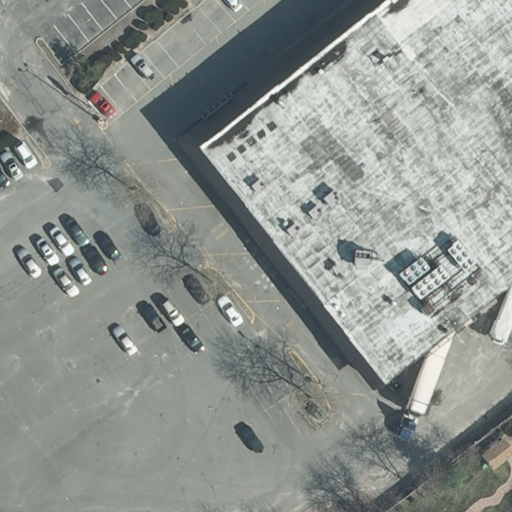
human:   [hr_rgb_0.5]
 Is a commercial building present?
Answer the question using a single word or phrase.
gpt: yes

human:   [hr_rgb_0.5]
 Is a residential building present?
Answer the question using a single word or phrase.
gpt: no

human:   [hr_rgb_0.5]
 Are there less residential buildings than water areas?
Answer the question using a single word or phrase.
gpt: no

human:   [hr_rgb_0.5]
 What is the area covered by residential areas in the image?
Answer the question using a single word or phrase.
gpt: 10632m2

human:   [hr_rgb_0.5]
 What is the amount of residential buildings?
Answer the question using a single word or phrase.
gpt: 0

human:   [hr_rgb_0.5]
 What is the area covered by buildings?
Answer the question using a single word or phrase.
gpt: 1874m2

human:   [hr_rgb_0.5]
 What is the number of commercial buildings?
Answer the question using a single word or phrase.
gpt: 1

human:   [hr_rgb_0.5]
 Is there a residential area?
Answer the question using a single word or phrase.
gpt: yes

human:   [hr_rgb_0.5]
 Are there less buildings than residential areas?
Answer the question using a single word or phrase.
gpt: no

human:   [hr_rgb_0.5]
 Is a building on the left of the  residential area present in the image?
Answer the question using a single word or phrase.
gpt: yes

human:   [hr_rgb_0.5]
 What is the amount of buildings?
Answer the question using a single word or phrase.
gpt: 1

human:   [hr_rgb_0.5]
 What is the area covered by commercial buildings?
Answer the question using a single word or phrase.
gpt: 1874m2

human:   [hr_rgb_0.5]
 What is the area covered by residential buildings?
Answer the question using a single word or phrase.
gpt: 0m2

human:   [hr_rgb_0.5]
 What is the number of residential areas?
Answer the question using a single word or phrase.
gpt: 1

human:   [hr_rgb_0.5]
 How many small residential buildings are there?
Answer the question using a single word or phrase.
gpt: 0

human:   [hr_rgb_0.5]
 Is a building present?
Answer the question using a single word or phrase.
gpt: yes

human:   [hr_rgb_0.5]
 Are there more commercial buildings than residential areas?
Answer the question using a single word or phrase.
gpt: no

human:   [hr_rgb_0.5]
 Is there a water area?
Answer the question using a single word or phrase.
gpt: no

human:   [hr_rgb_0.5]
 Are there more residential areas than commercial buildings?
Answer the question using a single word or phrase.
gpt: no

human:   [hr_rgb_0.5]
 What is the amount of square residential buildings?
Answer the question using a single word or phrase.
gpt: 0

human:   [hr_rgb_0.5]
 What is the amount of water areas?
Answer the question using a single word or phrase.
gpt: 0

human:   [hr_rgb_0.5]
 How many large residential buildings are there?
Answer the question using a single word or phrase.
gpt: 0

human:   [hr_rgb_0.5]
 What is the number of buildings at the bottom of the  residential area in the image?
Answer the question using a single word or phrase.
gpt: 1

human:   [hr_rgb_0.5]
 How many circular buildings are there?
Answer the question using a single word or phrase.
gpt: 0

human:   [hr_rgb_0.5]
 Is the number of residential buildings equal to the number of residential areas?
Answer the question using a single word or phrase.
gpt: no

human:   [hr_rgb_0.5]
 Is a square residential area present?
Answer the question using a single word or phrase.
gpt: no

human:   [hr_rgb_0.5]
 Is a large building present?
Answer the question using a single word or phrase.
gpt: yes

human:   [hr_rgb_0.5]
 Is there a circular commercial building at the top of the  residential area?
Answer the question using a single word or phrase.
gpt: no

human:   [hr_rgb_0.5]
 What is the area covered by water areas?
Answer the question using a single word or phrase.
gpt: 0m2

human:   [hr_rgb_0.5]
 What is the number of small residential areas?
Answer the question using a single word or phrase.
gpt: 0

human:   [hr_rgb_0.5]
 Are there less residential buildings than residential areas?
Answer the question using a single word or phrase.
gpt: yes

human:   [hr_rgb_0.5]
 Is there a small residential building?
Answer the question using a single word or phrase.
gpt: no

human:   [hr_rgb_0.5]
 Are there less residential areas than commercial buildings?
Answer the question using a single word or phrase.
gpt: no

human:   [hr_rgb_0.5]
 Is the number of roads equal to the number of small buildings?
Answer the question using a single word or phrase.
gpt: yes

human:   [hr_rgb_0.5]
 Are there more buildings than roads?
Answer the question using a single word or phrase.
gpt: yes

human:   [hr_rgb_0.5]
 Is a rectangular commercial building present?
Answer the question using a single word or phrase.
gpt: yes

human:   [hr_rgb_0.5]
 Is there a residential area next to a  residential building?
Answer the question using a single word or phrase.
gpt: no

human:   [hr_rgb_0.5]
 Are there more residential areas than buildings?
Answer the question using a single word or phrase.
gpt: no

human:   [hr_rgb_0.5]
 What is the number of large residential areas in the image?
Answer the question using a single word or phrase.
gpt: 1

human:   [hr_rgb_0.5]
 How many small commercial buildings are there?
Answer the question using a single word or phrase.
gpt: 0

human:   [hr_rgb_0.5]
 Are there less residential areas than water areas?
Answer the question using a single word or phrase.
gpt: no

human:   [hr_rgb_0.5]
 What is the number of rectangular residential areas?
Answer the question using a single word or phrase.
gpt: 1

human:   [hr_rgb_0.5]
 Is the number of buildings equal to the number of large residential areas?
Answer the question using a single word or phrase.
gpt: yes

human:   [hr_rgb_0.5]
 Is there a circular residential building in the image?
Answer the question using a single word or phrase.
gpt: no

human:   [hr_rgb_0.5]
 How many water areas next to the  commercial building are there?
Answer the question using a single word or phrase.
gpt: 0

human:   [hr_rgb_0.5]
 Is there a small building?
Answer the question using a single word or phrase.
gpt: no

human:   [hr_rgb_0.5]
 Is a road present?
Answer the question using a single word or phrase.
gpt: no

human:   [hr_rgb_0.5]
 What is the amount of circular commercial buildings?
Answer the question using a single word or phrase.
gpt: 0

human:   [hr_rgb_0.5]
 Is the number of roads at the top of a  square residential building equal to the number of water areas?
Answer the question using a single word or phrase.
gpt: yes

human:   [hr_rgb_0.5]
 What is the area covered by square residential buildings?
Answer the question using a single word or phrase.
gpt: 0m2

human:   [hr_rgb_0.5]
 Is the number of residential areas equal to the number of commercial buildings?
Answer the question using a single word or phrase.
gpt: yes

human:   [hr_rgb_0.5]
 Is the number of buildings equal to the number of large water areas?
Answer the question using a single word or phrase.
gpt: no

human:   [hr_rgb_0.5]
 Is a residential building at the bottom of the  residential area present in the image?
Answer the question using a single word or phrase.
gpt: no

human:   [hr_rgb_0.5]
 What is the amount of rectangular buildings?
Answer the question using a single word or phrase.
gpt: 1

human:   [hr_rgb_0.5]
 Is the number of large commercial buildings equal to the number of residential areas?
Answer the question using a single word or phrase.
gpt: yes

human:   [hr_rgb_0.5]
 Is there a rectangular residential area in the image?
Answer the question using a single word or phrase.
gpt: yes

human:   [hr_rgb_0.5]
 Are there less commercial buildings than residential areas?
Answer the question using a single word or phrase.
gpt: no

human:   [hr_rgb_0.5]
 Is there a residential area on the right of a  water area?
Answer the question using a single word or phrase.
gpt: no

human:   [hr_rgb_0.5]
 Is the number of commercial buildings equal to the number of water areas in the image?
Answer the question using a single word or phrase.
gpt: no

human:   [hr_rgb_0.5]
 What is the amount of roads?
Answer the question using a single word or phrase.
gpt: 0

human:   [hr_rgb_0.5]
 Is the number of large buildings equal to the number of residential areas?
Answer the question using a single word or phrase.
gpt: yes

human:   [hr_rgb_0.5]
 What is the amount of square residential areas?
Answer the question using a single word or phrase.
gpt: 0

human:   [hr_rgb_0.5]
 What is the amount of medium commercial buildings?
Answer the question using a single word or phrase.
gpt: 0

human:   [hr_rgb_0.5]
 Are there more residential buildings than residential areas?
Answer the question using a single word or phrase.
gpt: no